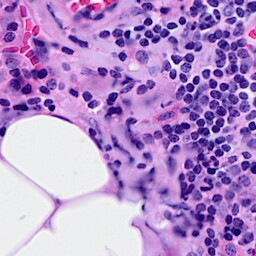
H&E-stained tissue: Breast